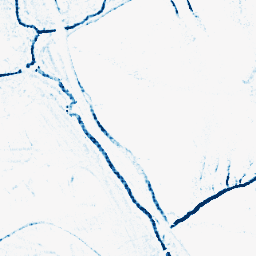
Category: morphological
Decomposition family: morphological_square
Decomposition parameters: operation: closing
size: 5
Upsampling method: sinc_hamming
Upsampling parameters: scale: 8
kernel_size: 8
Upsampling scale: 8